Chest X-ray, AP view. Patient: 18 years old, sex M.
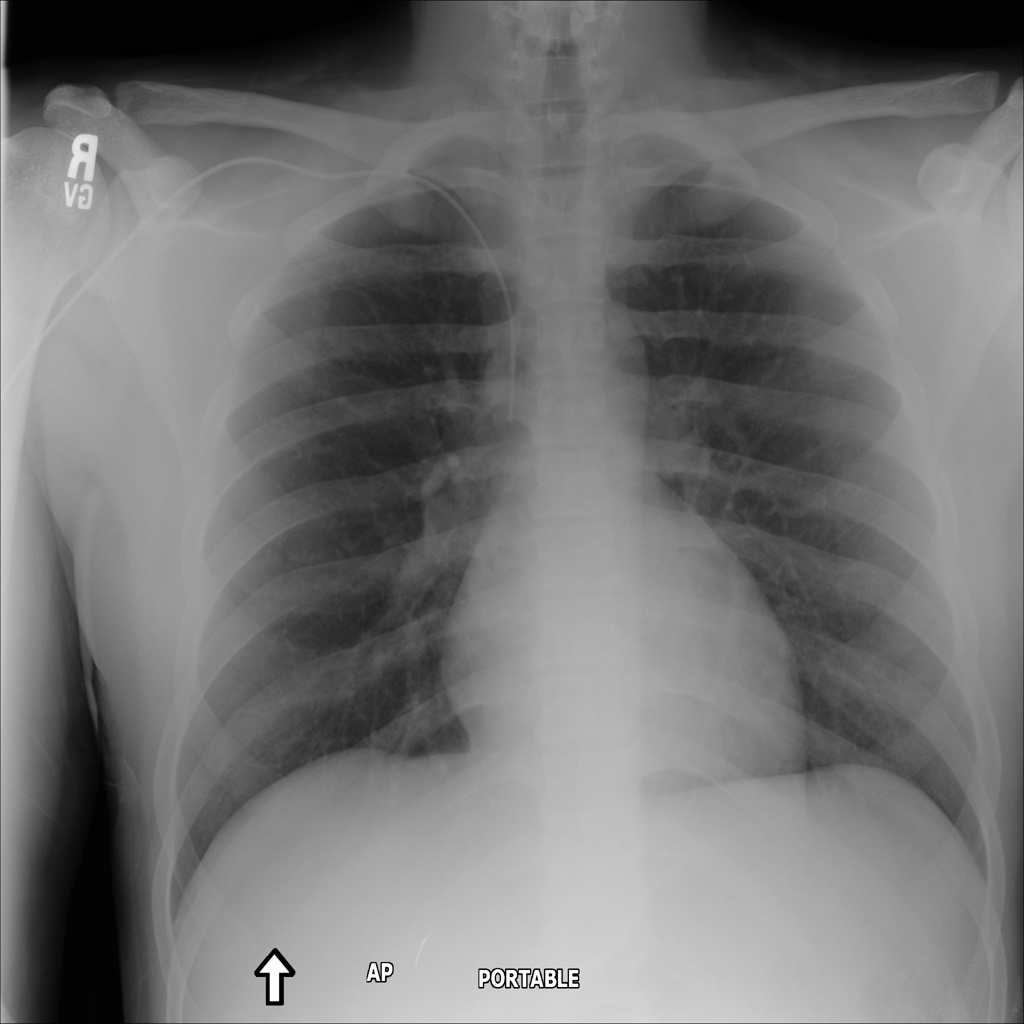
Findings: No Finding